Question: The code is a step-by-step copy from sqlahcmey's <URL>, except the last line,
I intended to drop all tables after the query. But the program blocked on 'Base.metadata.drop_all(bind=engine)', below is the status of MySQL at that time(taken from MySQL Workbench):

As the marked line shows, the drop table process was hanged due to the
'table metadata lock', I suggest the metadata lock was caused by 'result = session.query(User).all()' since the program did not block if that line was removed,
but I still don't know the reason. So my question is: Why did this happen, how to avoid the blocking
'''
#!/usr/bin/env python
# -*- coding: utf-8 -*-
from sqlalchemy import create_engine
from sqlalchemy.orm import sessionmaker
from sqlalchemy.ext.declarative import declarative_base
from sqlalchemy import Column, Integer, String
Base = declarative_base()
class User(Base):
__tablename__ = 'users'
id = Column(Integer, primary_key=True)
name = Column(String(16))
fullname = Column(String(16))
password = Column(String(16))
def __init__(self, name, fullname, password):
self.name = name
self.fullname = fullname
self.password = password
def __repr__(self):
return "<User('%s','%s', '%s')>" % (self.name, self.fullname, self.password)
uri = 'mysql://root:zxsaqw21@localhost/test_sa'
engine = create_engine(uri, echo=False)
Base.metadata.create_all(engine)
Session = sessionmaker(bind=engine)
session = Session()
user = User('ed', 'Ed Jones', 'edspassword')
session.add(user)
session.commit()
result = session.query(User).all()
print len(result)
Base.metadata.drop_all(bind=engine)
'''
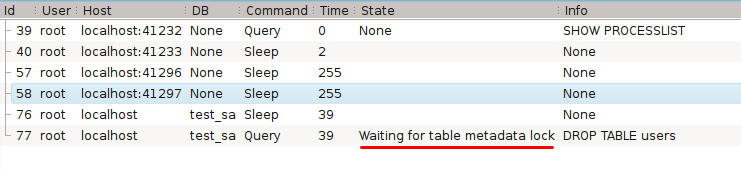
Answer: call session.close() (or commit(), or rollback()) before you do the drop_all(). the session is still sitting on an open transaction.
the tutorial is against sqlite which doesn't have aggressive table locking (I'm assuming your MySQL DB is using InnoDB here).